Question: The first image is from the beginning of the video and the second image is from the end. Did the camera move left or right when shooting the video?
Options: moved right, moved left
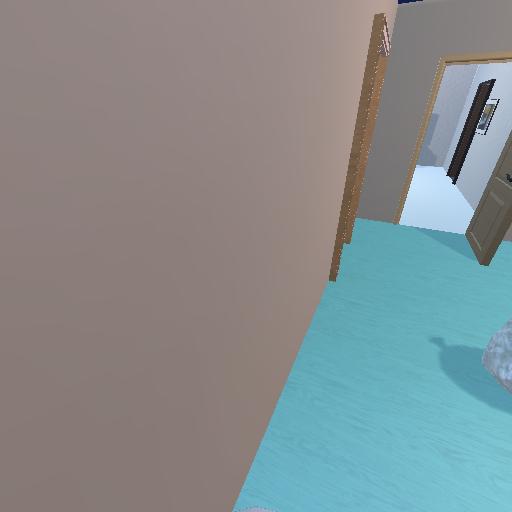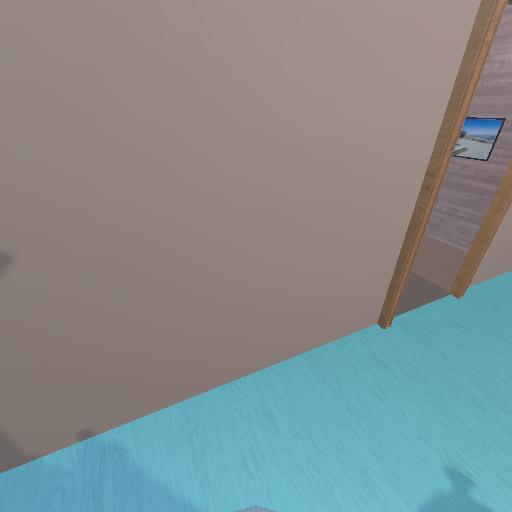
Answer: moved right